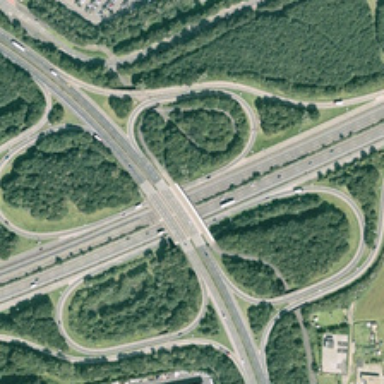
A parking lot and many green trees are near a viaduct with four circles .